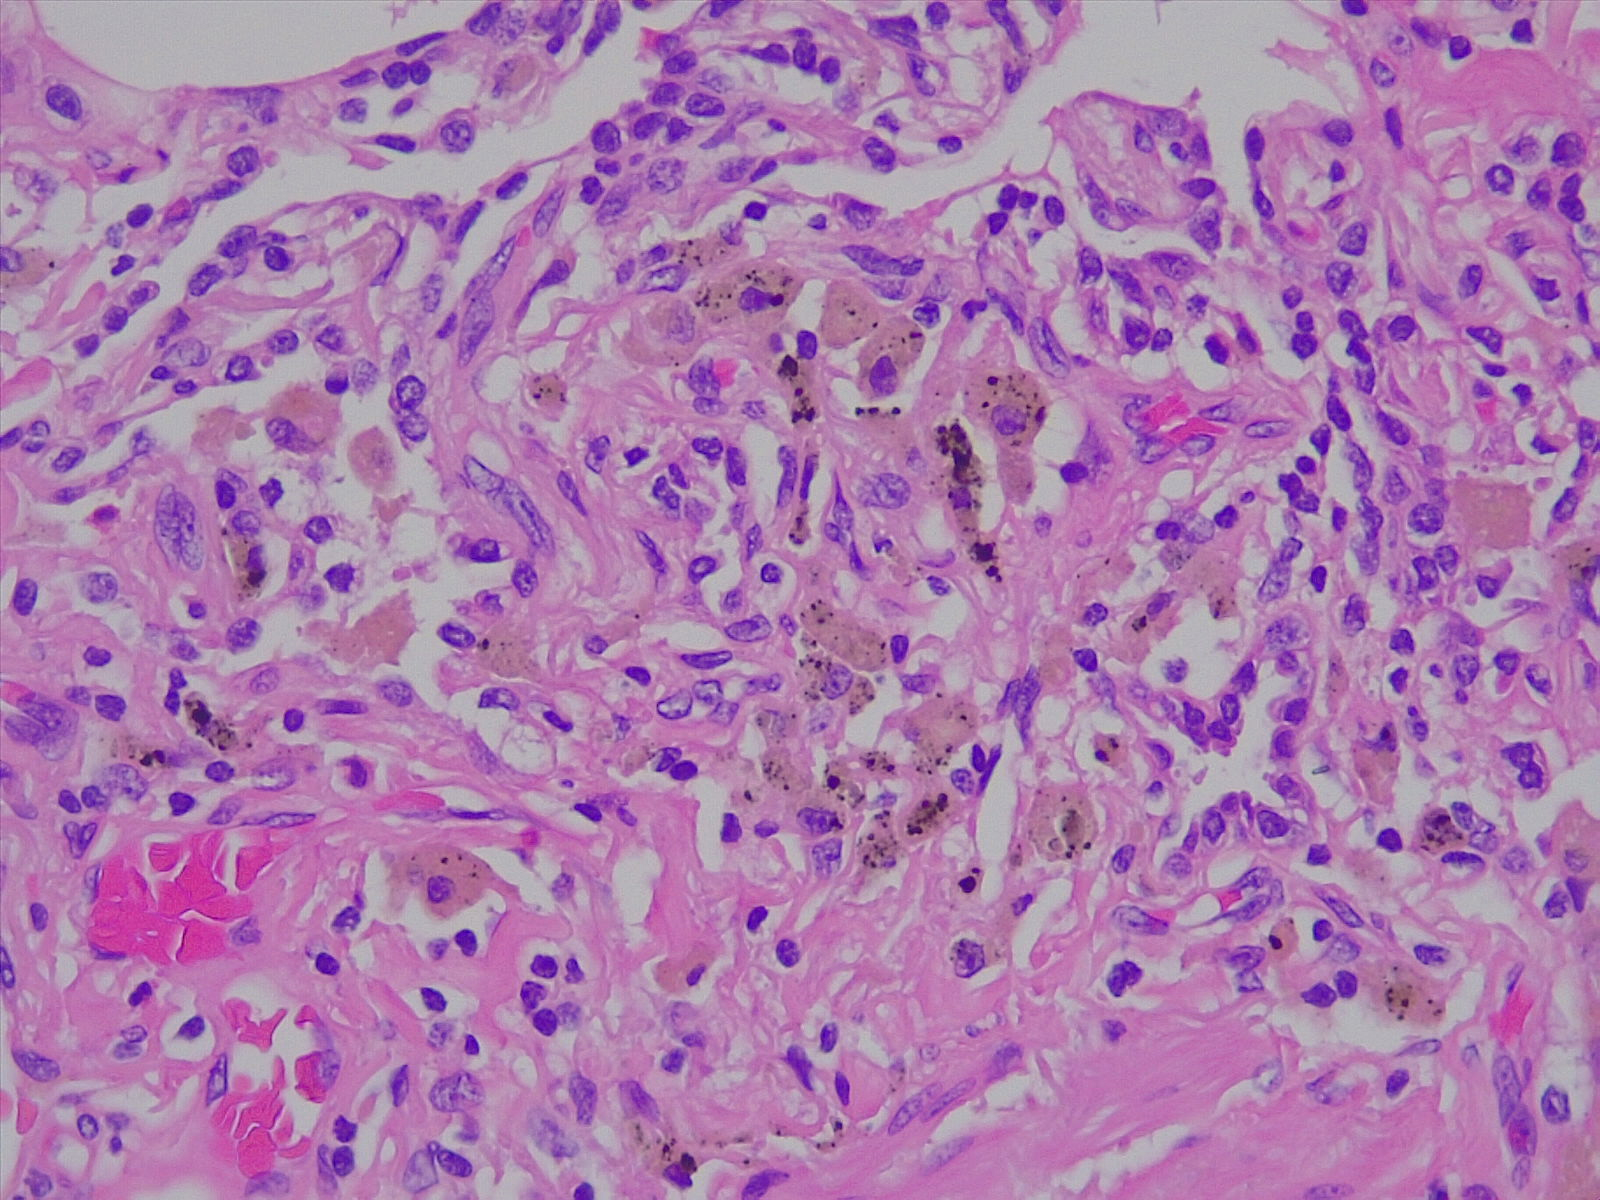
Label: normal lung tissue